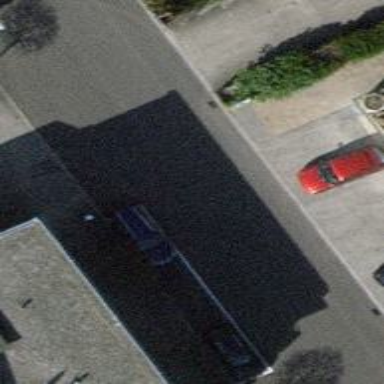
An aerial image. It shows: Parking available on the street side.